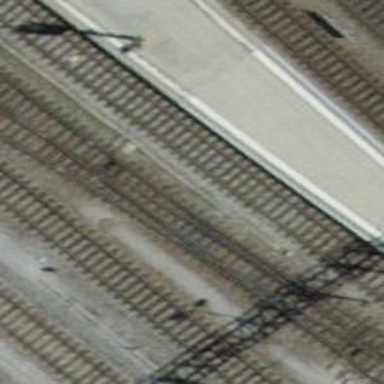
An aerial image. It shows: Railway switch.